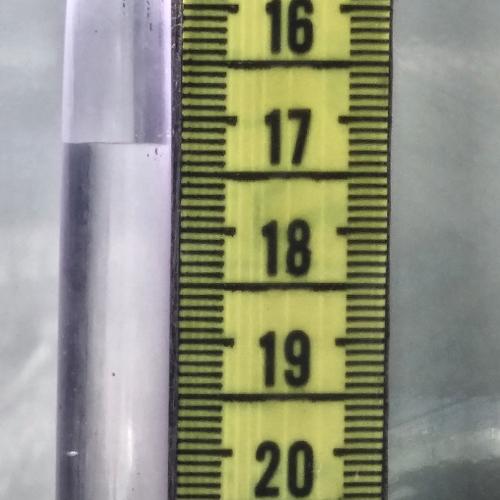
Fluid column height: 17.2 cm